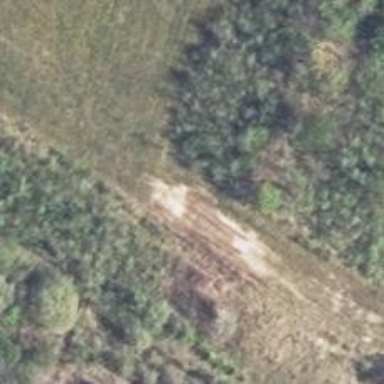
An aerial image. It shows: Grass track with grade 5 tracktype.